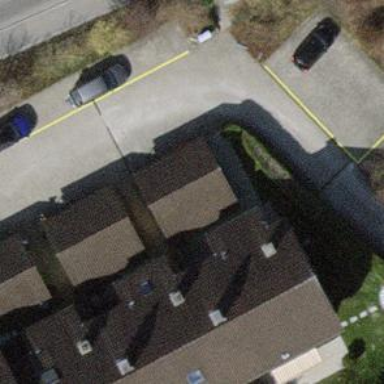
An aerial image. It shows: Group of garages.